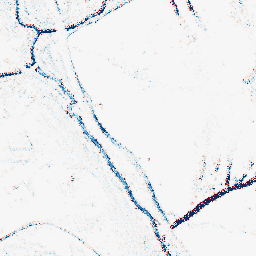
Category: morphological
Decomposition family: morphological_square
Decomposition parameters: operation: closing
size: 5
Upsampling method: regularized
Upsampling parameters: scale: 2
lambda_reg: 0.1
Upsampling scale: 2